Question: I am using JSF 2.2 with Primefaces 5.1. There is an editable primefaces datatable with pagination enabled.
'''
<p:dataTable editMode="row"
editable="true"
value="#{usersBean.users}"
var="user" paginator="true" rows="20">
<p:ajax event="rowEditInit" onstart="handleRowEditInit(event,this);"/>
<p:column>
<p:rowEditor/>
</p:column>
<p:column headerText="Real name">
<p:cellEditor rendered="true">
<f:facet name="input">
<p:inputText value="#{user.realName}"/>
</f:facet>
<f:facet name="output">
<h:outputText value="#{user.realName}"/>
</f:facet>
</p:cellEditor>
</p:column>
<p:column headerText="User name">
<p:cellEditor>
<f:facet name="input">
<p:inputText value="#{user.userName}"/>
</f:facet>
<f:facet name="output">
<h:outputText value="#{user.userName}"/>
</f:facet>
</p:cellEditor>
</p:column>
</p:dataTable>
'''
Every time the page is changed the datatable does an AJAX POST with all the data of the current page. As you can partly see in the image below.

For big tables with much data this results in huge requests. This is not neccessary right? Is there a way to change this behavior?
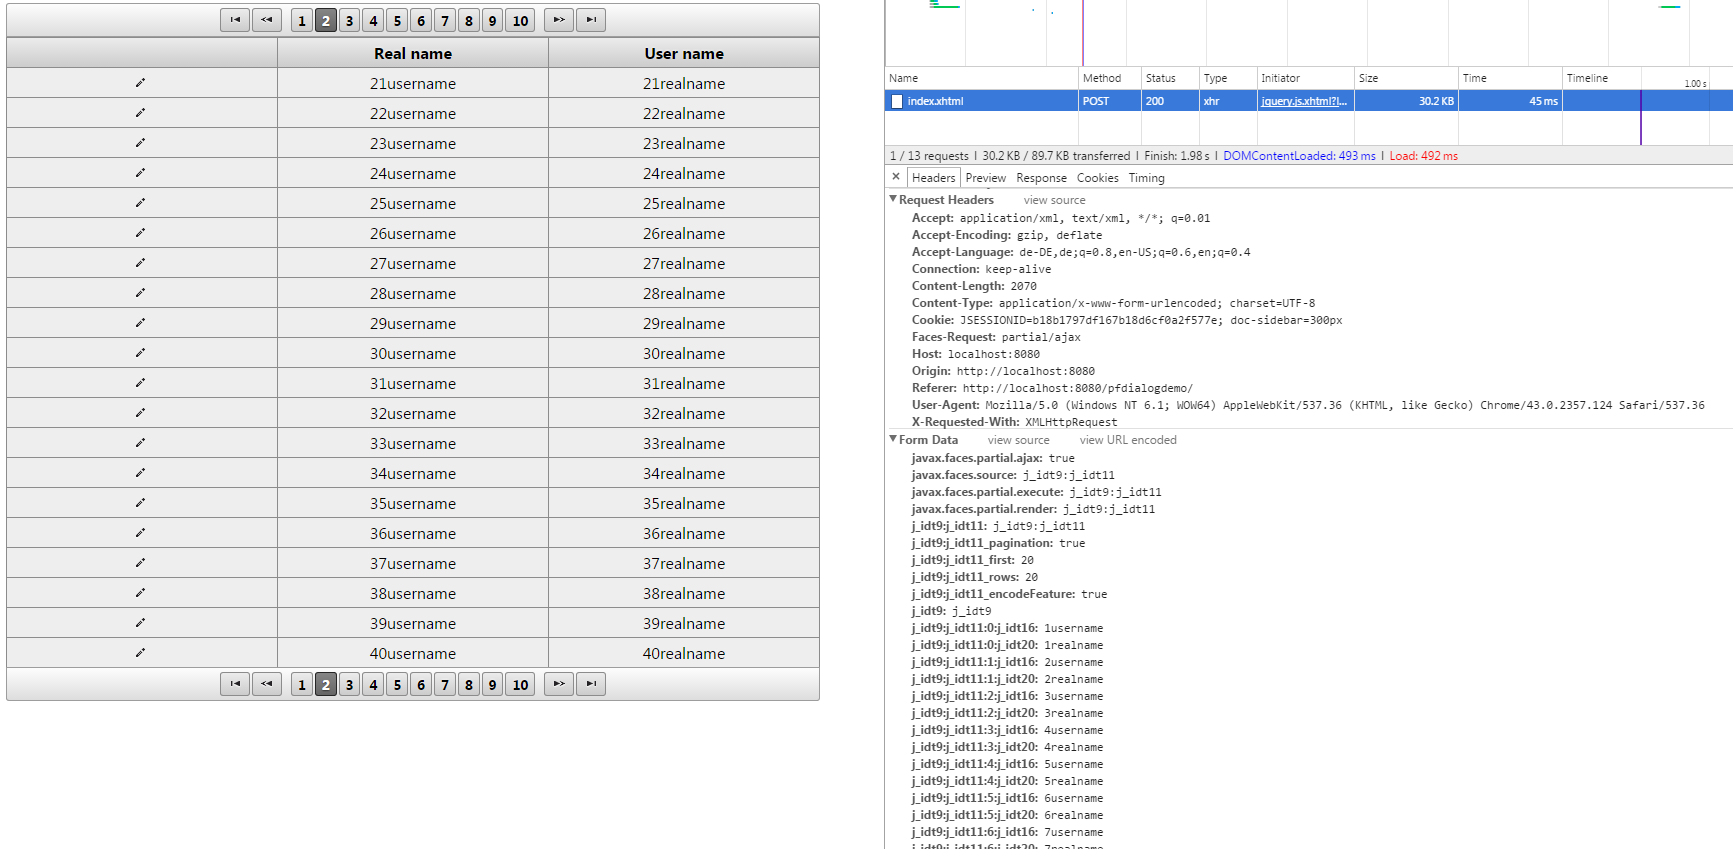
Answer: Indeed, when you submit a form in HTML, by default every single HTML input element will be sent as request parameter. PrimeFaces ajax components therefore offer the 'partialSubmit="true"' attribute which will then send the HTML input elements covered by the 'process' attribute, which defaults in '<p:ajax>' to '@this' and in '<p:commandXxx>' to '@form'.
So, just add this to the data table in case to optimize pagination performance:
'''
<p:ajax event="page" partialSubmit="true" />
'''
And add this to any command button which only needs to access the current row in the data table (e.g. to show it in a dialog) to optimize action processing performance:
'''
<p:commandButton ... process="@this" partialSubmit="true" />
'''
You can also configure it globally via below context param in 'web.xml':
'''
<context-param>
<param-name>primefaces.SUBMIT</param-name>
<param-value>partial</param-value>
</context-param>
'''
And then for cases where you actually need a full submit, explicitly use 'partialSubmit="false"'.